Question: File structure:
'''
- simulated-selves
- client
- directives
- Statement
- statement.directive.html
- lib
- server
- app.js
- index.html
'''
I have:
'''
app.use(express.static('client'));
app.use(express.static('lib'));
'''
My assets that I'm loading in 'index.html' are being loaded properly.
'''
<link rel='stylesheet' href='assets/app.css' />
<script src='angular.js'></script>
<script src='app.js'></script>
<script src='controllers/main.controller.js'></script>
<script src='directives/Statement/statement.directive.js'></script>
<script src='providers/statement.factory.js'></script>
'''
But I'm getting this error:

Why is this? 'statement.directive.html' is nested within the 'client' folder, which is being dealt with by 'express.static'. I know it's not nested directly underneath 'client', but neither are a bunch of my other assets that are being loaded properly. The only difference I see is using '<script>'/'<link/>' vs. an HTTP request. If that's the problem, I'm not sure how I'd get around it other than setting up an endpoint for each asset, which seems very excessive.
Side question: is it bad to serve the 'lib' folder via 'express.static'? I wouldn't think so because they're all publicly accessible. I'm not sure how else I'd be able to serve the files in that folder without writing explicit GET endpoints for each one.
EDIT: My 'png' files aren't being served either. They're under 'client > assets > images'.
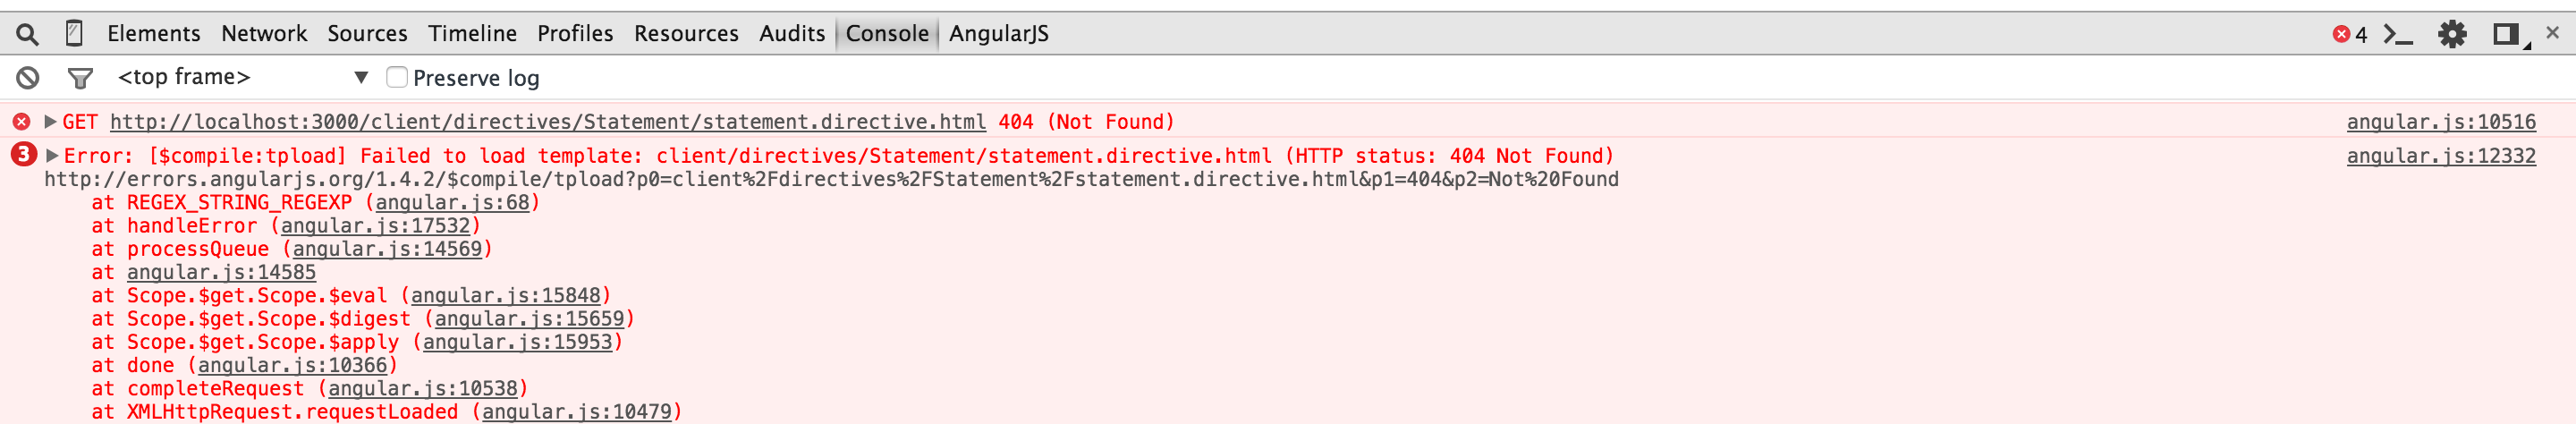
Answer: Consider: 'app.use(express.static('client'));'.
Part one is that it's a call to <URL> with one argument. Which basically means that the callback argument passed in to it will be executed for every request to the app.
Part two is that it passes in 'express.static('client')'. Which basically says:
> When we get a request to '/foo/bar.ext', we're going to check if '/client/foo/bar.ext' exists. If it does, we'll serve it. If not, we won't.
I happened to have been making the request to
'''
/client/directives/Statement/statement.directive.html
'''
So it'll look to see if
'''
/client/client/directives/Statement/statement.directive.html
'''
exists, and if so it'd serve it. But it obviously doesn't exist. I fixed the problem by making the request to
'''
/directives/Statement/statement.directive.html
'''
---
As for serving libs with 'express.static':
> And no, it's not bad to serve libs with a static server middleware-<URL>